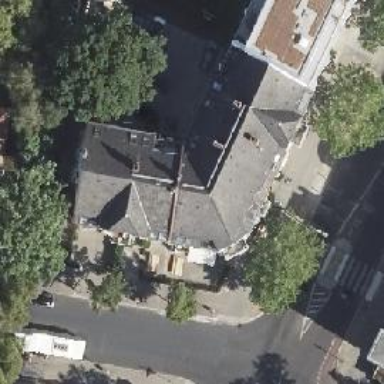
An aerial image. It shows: Cafe.